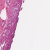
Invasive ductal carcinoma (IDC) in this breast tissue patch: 0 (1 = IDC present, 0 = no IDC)